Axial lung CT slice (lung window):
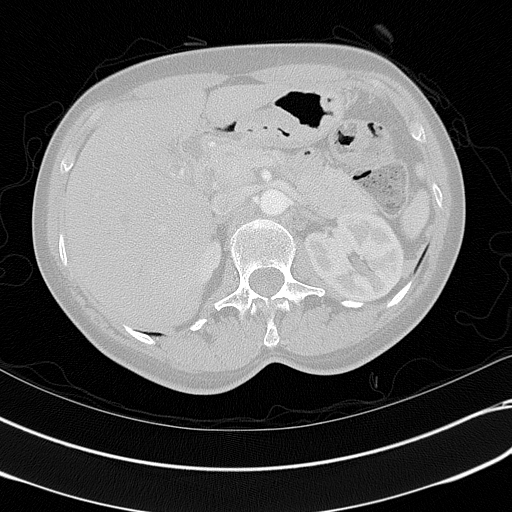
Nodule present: no